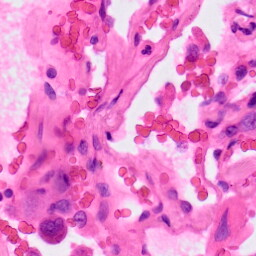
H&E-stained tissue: Lung